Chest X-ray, PA view. Patient: 43 years old, sex M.
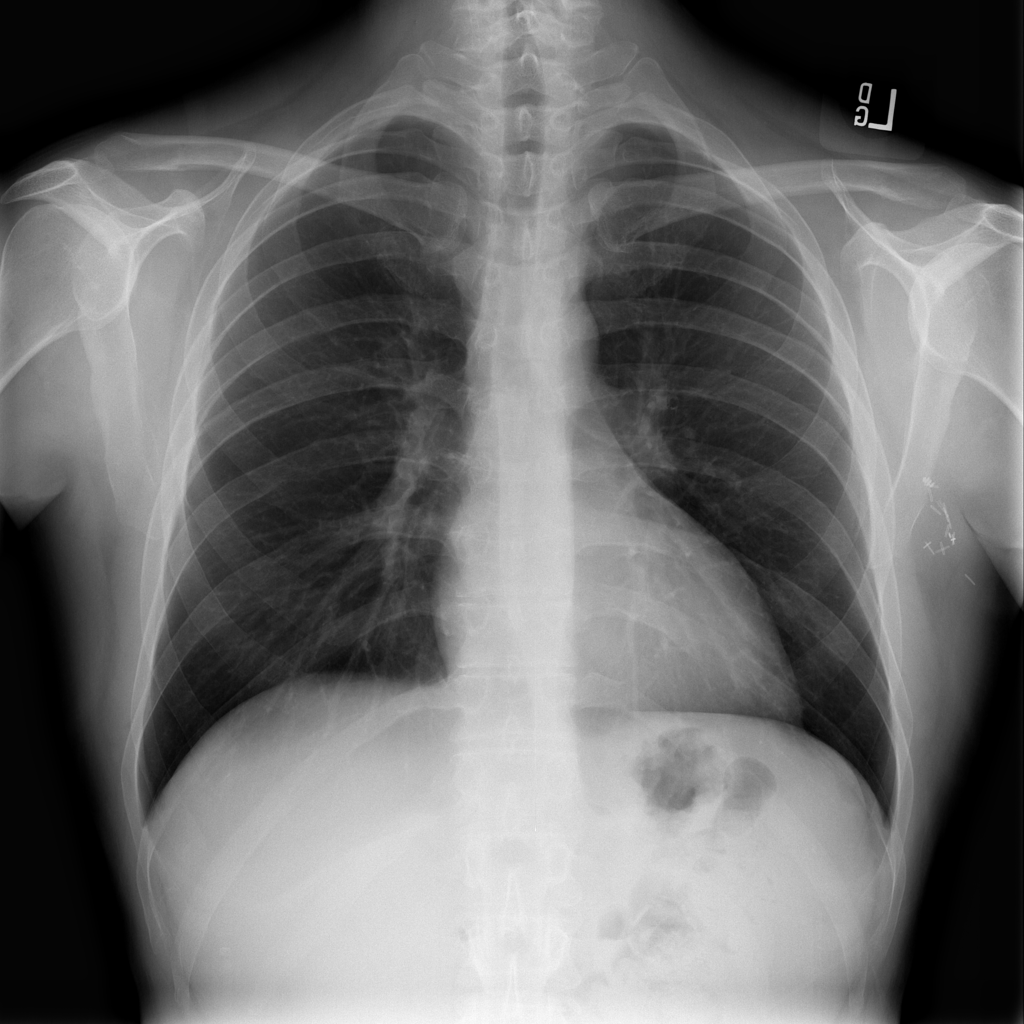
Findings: No Finding